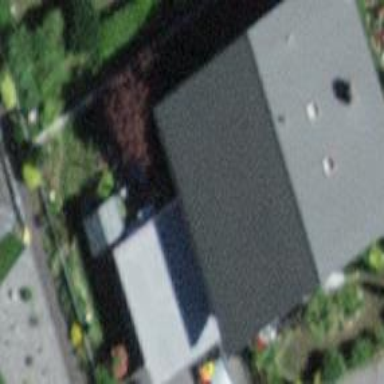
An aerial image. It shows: Garage building.